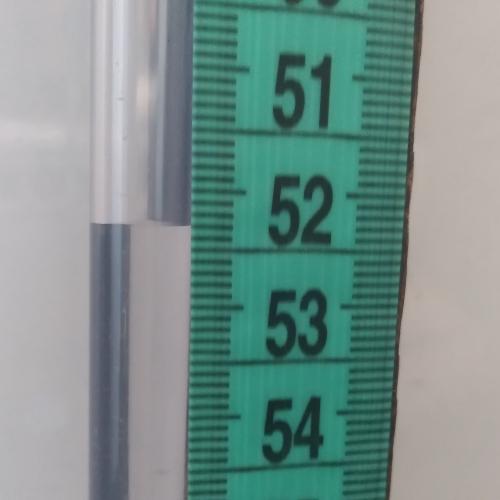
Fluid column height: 52.3 cm